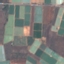
Land use / land cover class: PermanentCrop